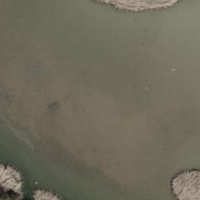
EUNIS habitat code: 15
Species observed at this site:
Numenius arquata
Podiceps cristatus
Anas crecca
Alcedo atthis
Anas platyrhynchos
Aythya ferina
Chroicocephalus ridibundus
Platalea leucorodia
Larus michahellis
Gallinula chloropus
Cygnus olor
Mergus merganser
Tringa glareola
Anser anser